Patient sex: F
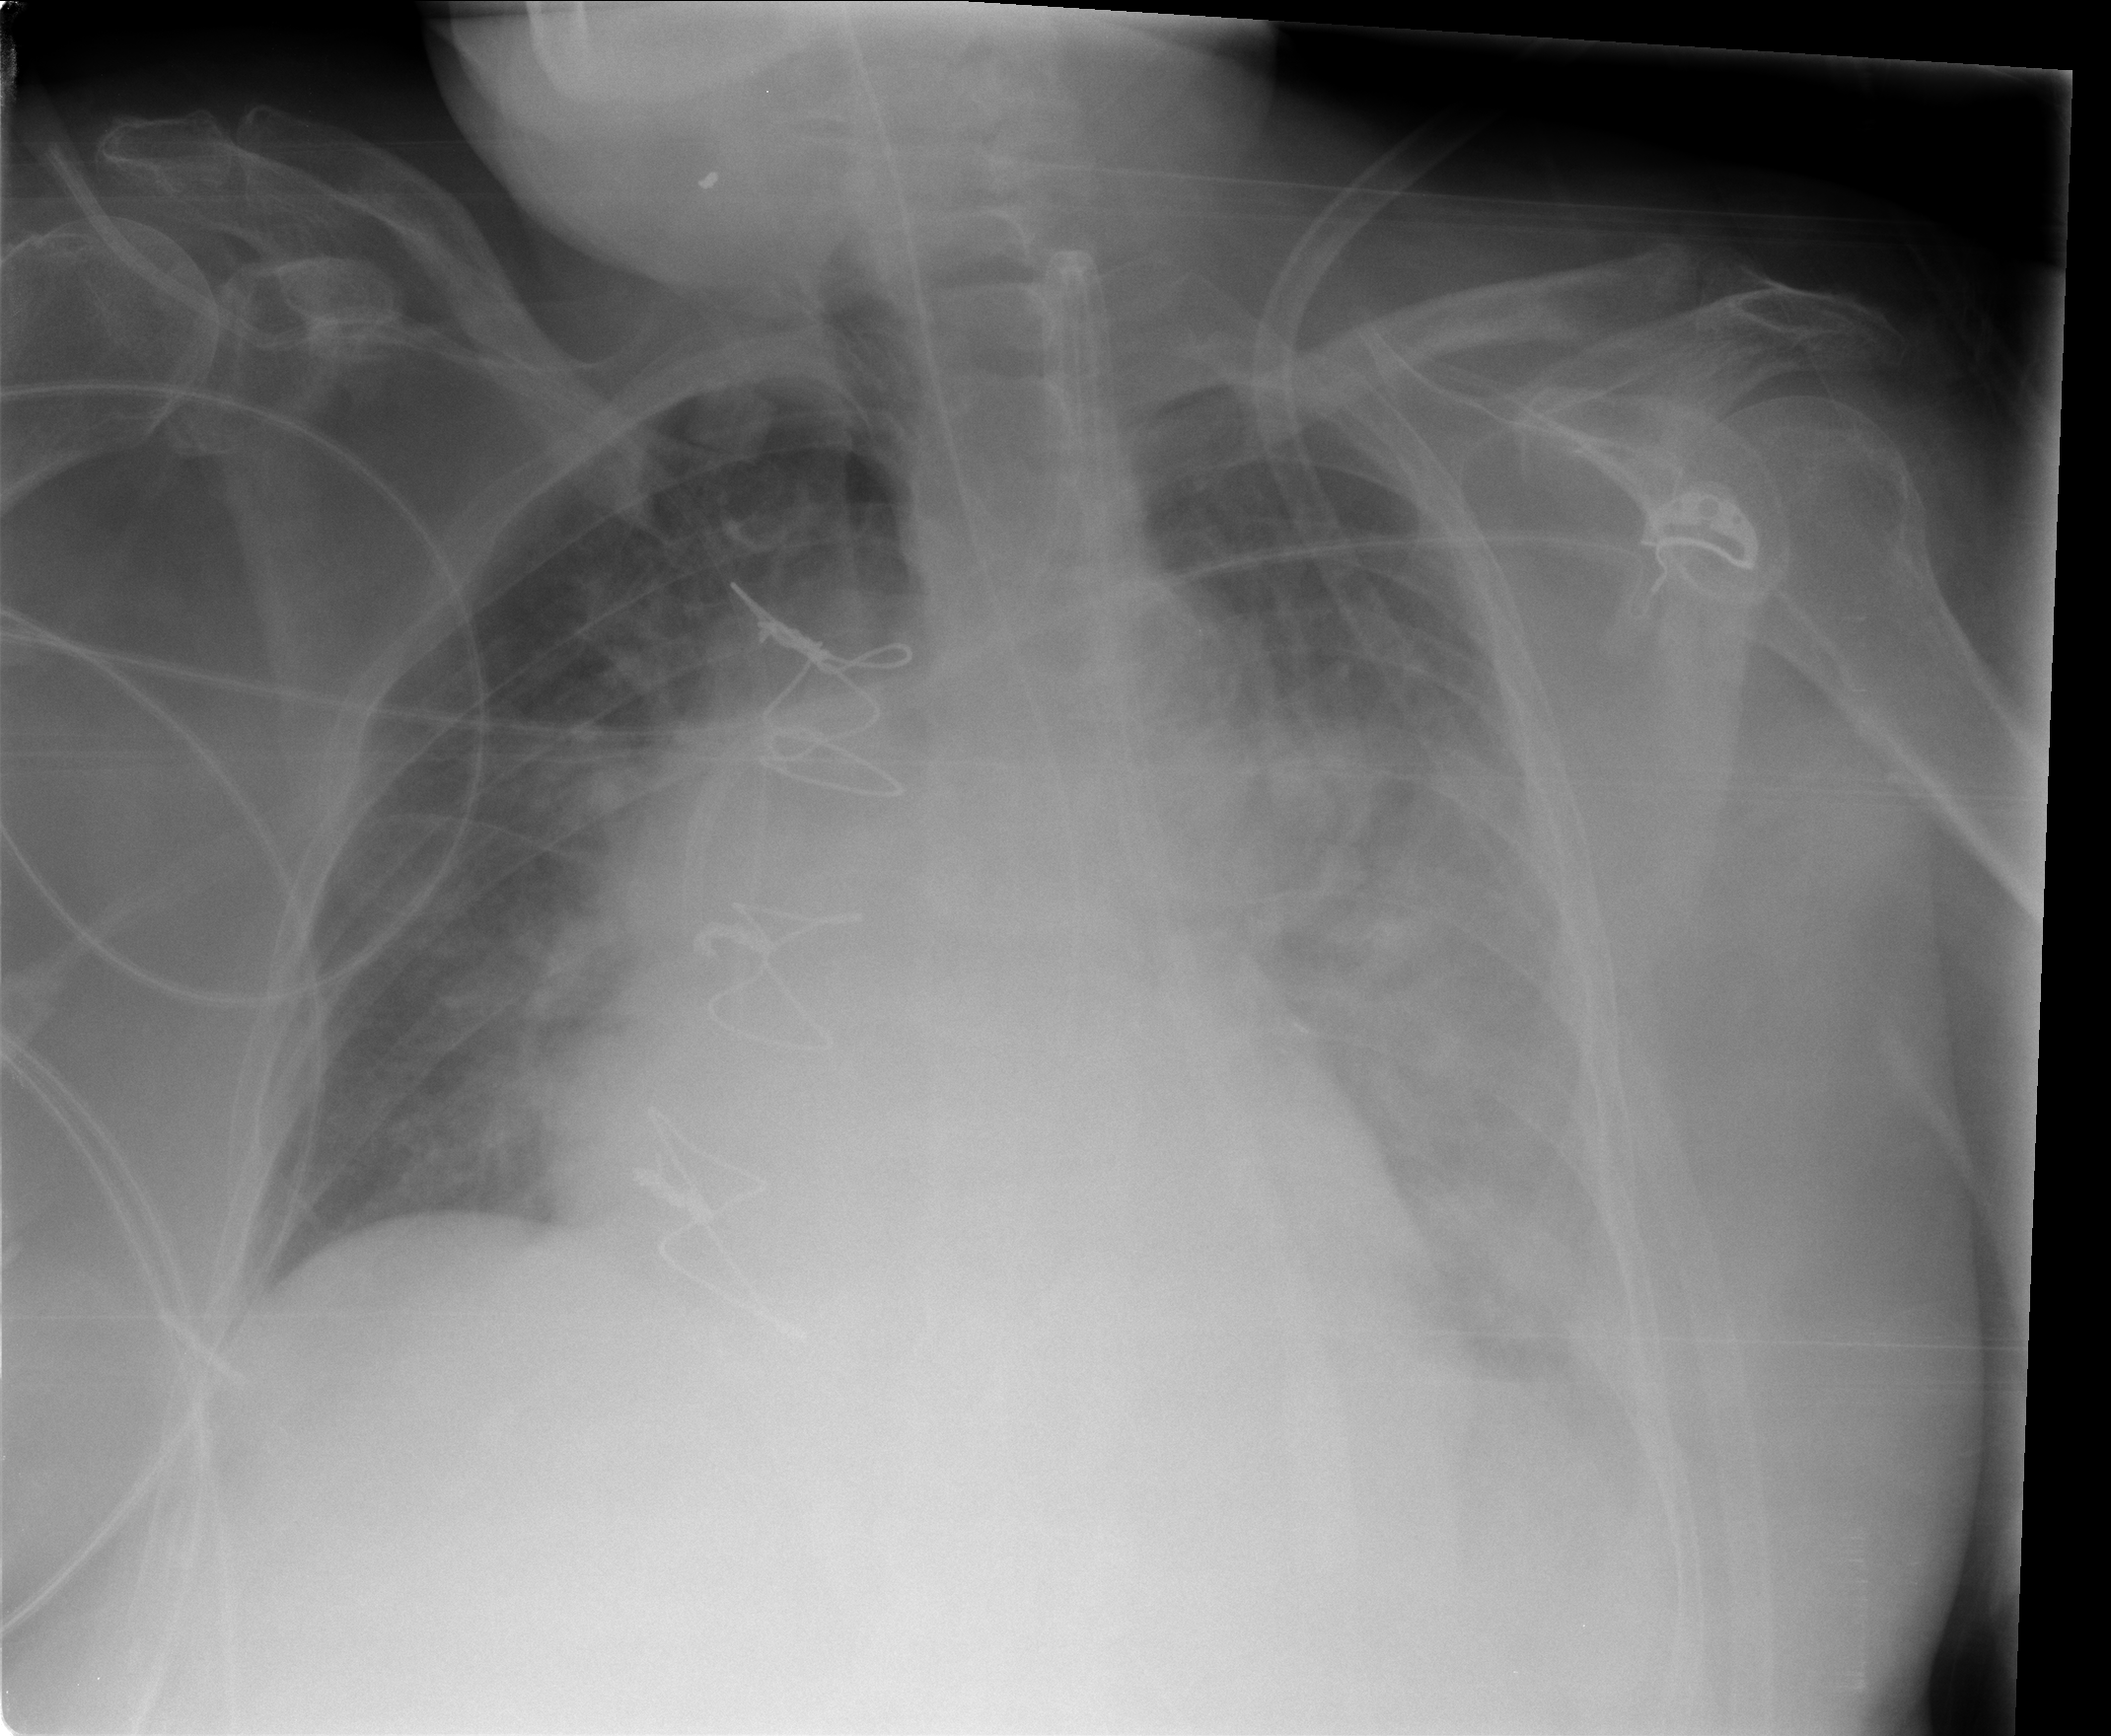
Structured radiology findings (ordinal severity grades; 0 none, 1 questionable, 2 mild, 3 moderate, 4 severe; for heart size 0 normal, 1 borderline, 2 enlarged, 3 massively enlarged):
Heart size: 2
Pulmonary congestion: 2
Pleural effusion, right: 0
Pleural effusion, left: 2
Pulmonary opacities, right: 0
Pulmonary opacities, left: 3
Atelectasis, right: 0
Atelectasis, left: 3